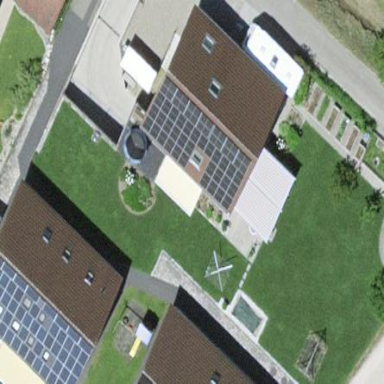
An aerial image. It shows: Solar power generator utilizing photovoltaic technology with solar photovoltaic panels.